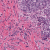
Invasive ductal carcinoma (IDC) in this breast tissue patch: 0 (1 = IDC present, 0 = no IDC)